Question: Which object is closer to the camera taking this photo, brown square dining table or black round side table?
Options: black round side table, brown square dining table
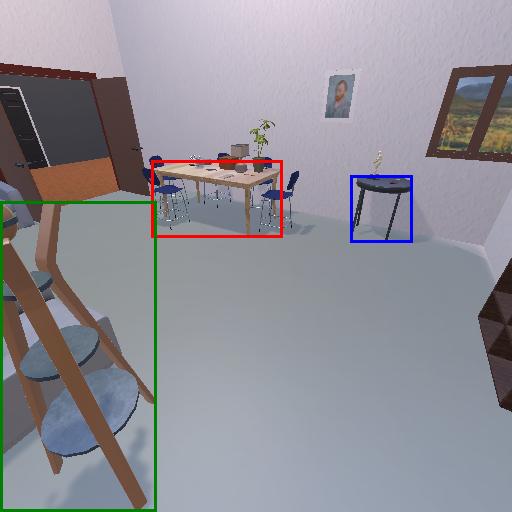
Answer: black round side table